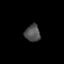
Tissue: prostate
Cell type: T cells
Senescence score: 0.2459
Nuclear area (px): 254
Mean DAPI intensity: 80.051